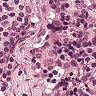
Metastatic tissue present: no